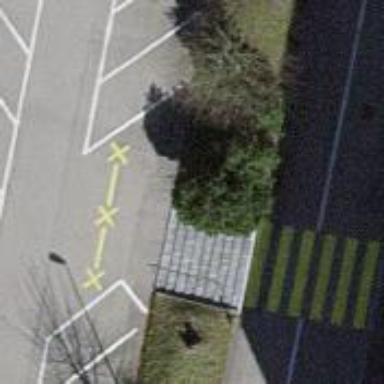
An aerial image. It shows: Road with steps.